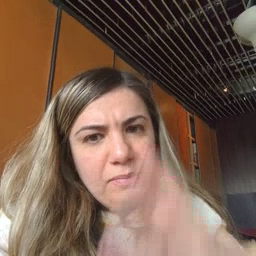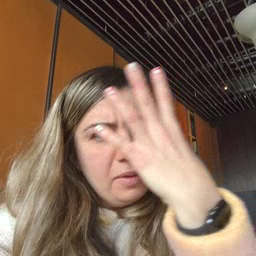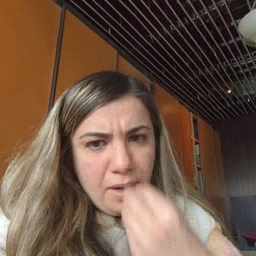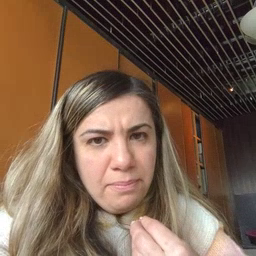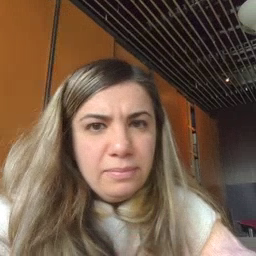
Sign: sleep